Field crop: maize
Growth stage: 2
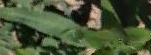
Species: maize